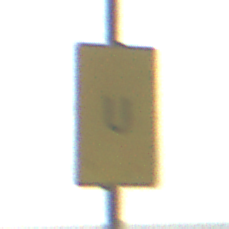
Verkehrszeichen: AnkuendigungOderFortsetzungUmleitungOhnePfeilsymbol
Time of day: MorningAfternoon
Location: Outdoor (Suburban)
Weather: PartlyCloudy
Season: NotSpecified
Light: Natural